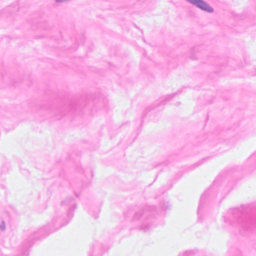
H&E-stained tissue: Breast